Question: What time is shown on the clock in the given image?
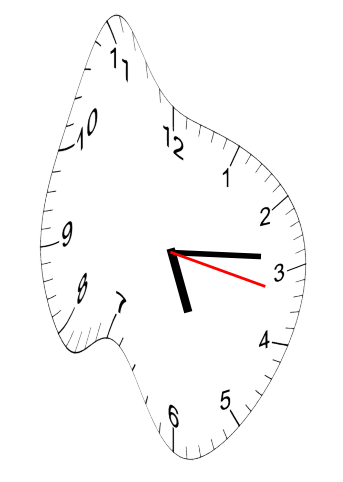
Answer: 05:14:17